Interaction volume radius: 5 \u00c5
Interaction volume height: 25 \u00c5
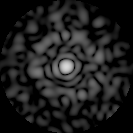
Disorder parameter: 0.7983